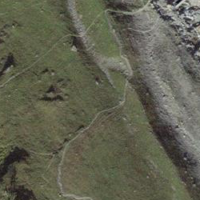
EUNIS habitat code: 23
Species observed at this site:
Anthus spinoletta
Miramella alpina
Omocestus viridulus
Gomphocerippus rufus